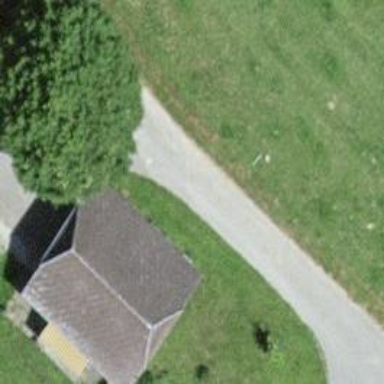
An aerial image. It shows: Shed.